Question: I'm trying to store the value of to the global variable so that whenever I need to get a value from the database, I wouldn't have to repeat these set of codes over and over again, more ideally just to make it like this
'''
final DatabaseReference dbRefChild = dbRef.child(Common.user_workers_table).child(Common.workerType).child(Common.uid);
'''
I know that the error is showing because it's getting a 'null' data, but how come? I believe I got the right path of the nodes. This is the error I'm getting:
'''
java.lang.NullPointerException: Can't pass null for argument 'pathString' in child()
'''
---
'''
final DatabaseReference newRef = FirebaseDatabase.getInstance().getReference();
final DatabaseReference newRefChild = newRef.child(Common.user_workers_table);
newRefChild.addValueEventListener(new ValueEventListener() {
@Override
public void onDataChange(DataSnapshot dataSnapshot) {
for(DataSnapshot ds: dataSnapshot.getChildren()) {
if(ds.child(Common.uid).exists()) {
Common.workerType = ds.getKey();
}
}
}
@Override
public void onCancelled(DatabaseError databaseError) {
}
});
'''

refers to Workers
to Plumbers
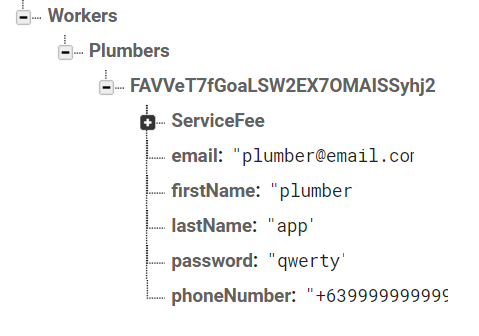
Answer: You cannot declare 'Common.workerType' as o global variable and simply use it outside the 'onDataChange()' method because it will always be 'null'. This is happening because this method has an asynchronous behaviour, which means that is called even before you are getting the data from the database.
Even if this would have been possible, as I see in your code, you are looping through the entire 'dataSnapshot' object using 'getChildren()' method and every value that you get you assign it to the same variable. In this case, you variable will always have the value of last iteration.
A quick solve for the first problem would be, to use the value of 'Common.workerType' only inside the 'onDataChange()' method or if you need it outside, dive into the asynchronous world and see the last part of my anwser from this <URL> for a better understanding.